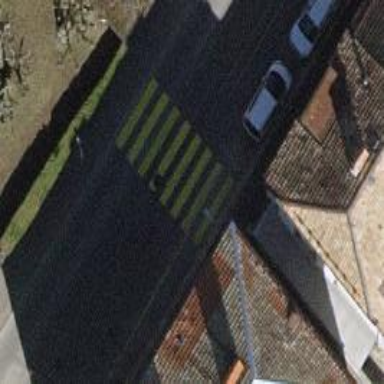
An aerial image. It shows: Asphalt road with steps and ramp.